Question: I want to take all items in current category and all sub categories that are linked to current one. Currently I do so using recursive function, but I suspect that it can be done just by modifying query. Main reason is that I want to use '.Skip()' and '.Take()' but it won't make any difference if I still have to take all categories first using recursion.
## Database

## My recusive function that does what I want
'''
public static IQueryable<Models.Item> Items(int id, List<Models.Item> items)
{
if (items == null)
{
items = new List<Item>();
}
ModelDataContext _db = new ModelDataContext();
var currentCategory = _db.Categories.Where(x => x.ID == id).Single();
items.AddRange(currentCategory.Items);
foreach (var c in currentCategory.Categories)
{
Items(c.ID, items);
}
return items.AsQueryable();
}
'''
tl;dr;
Have recursive function that gets all items in category and sub-categories. Wonder if it's possible just by LINQ itself.
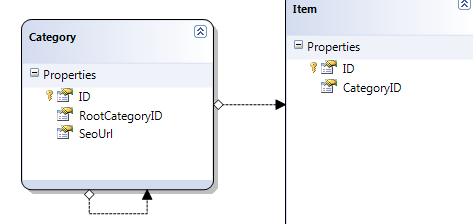
Answer: Neither EF or LINQ to SQL support eager loading of self-referencing objects. It could be possible if they supported the new HeirarchyID, but alas, neither platform has real support for that at this point either.